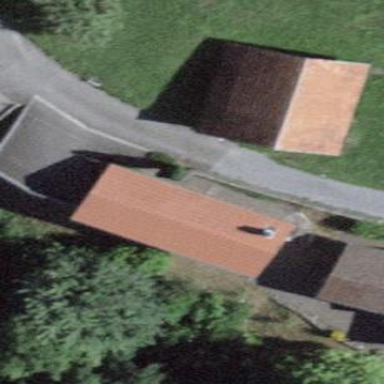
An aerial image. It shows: Garage.